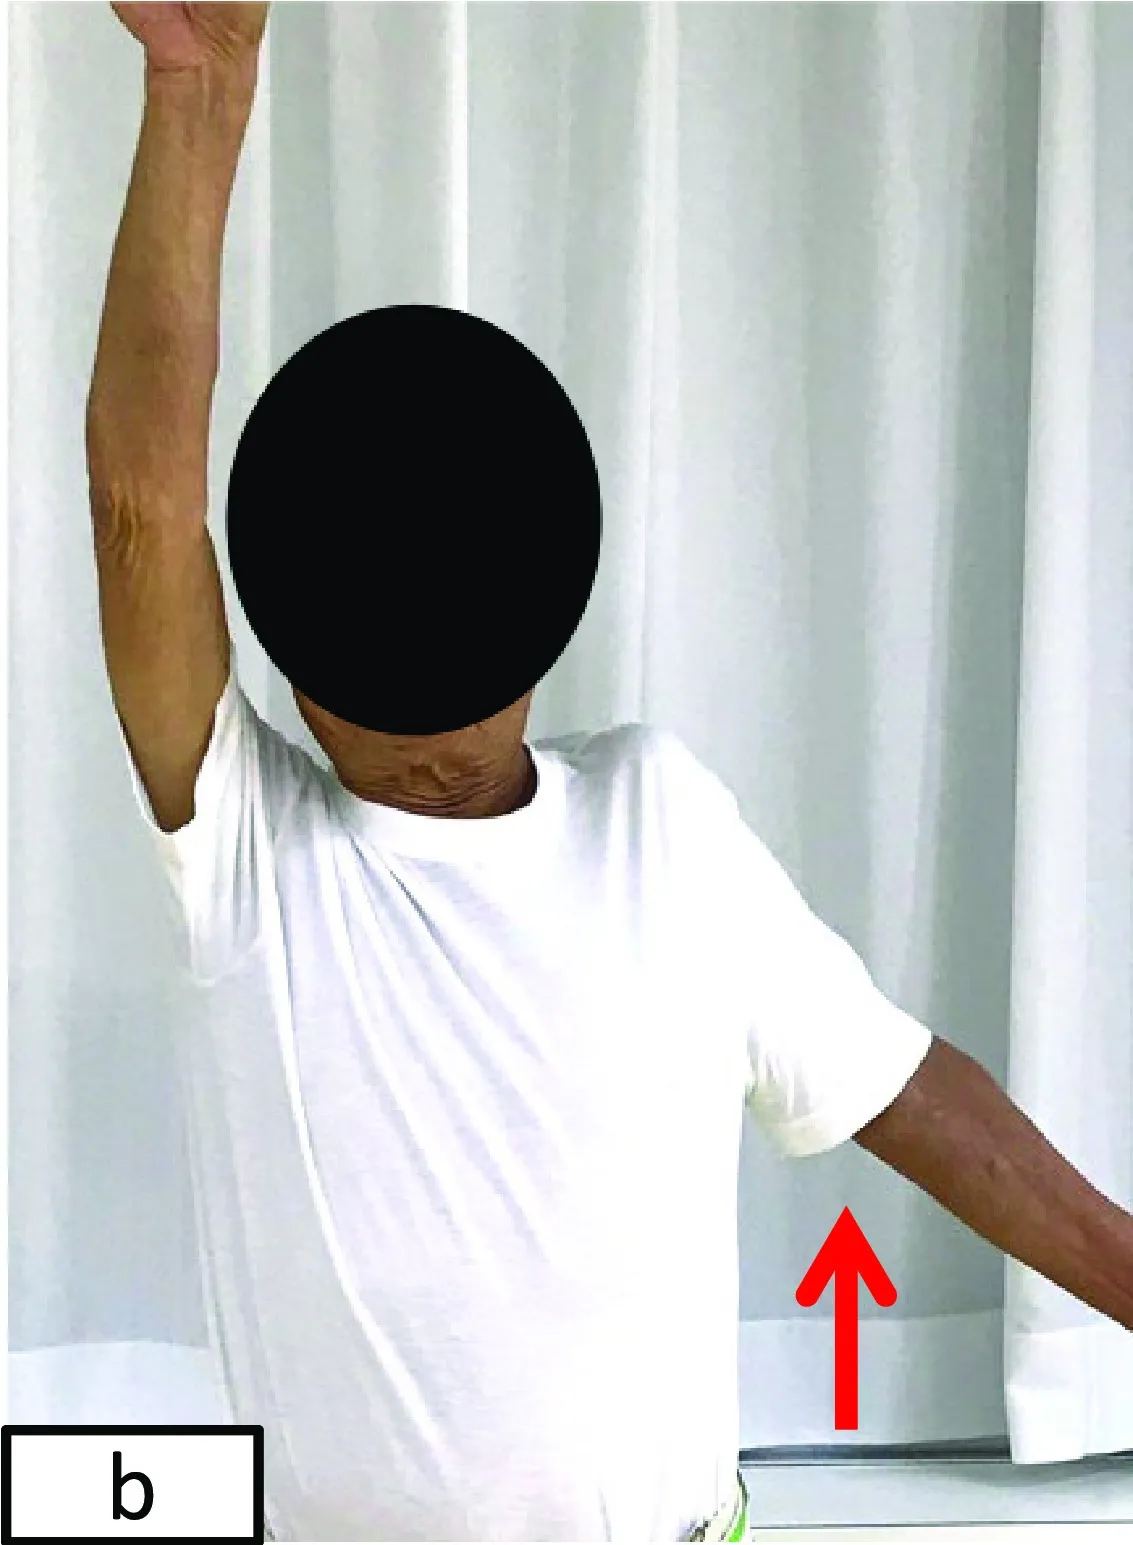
Preoperative left shoulder active movement in a 79-year-old man. . External rotation of 30.
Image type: medical_photograph (other_medical_photograph)